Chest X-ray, AP view. Patient: 54 years old, sex F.
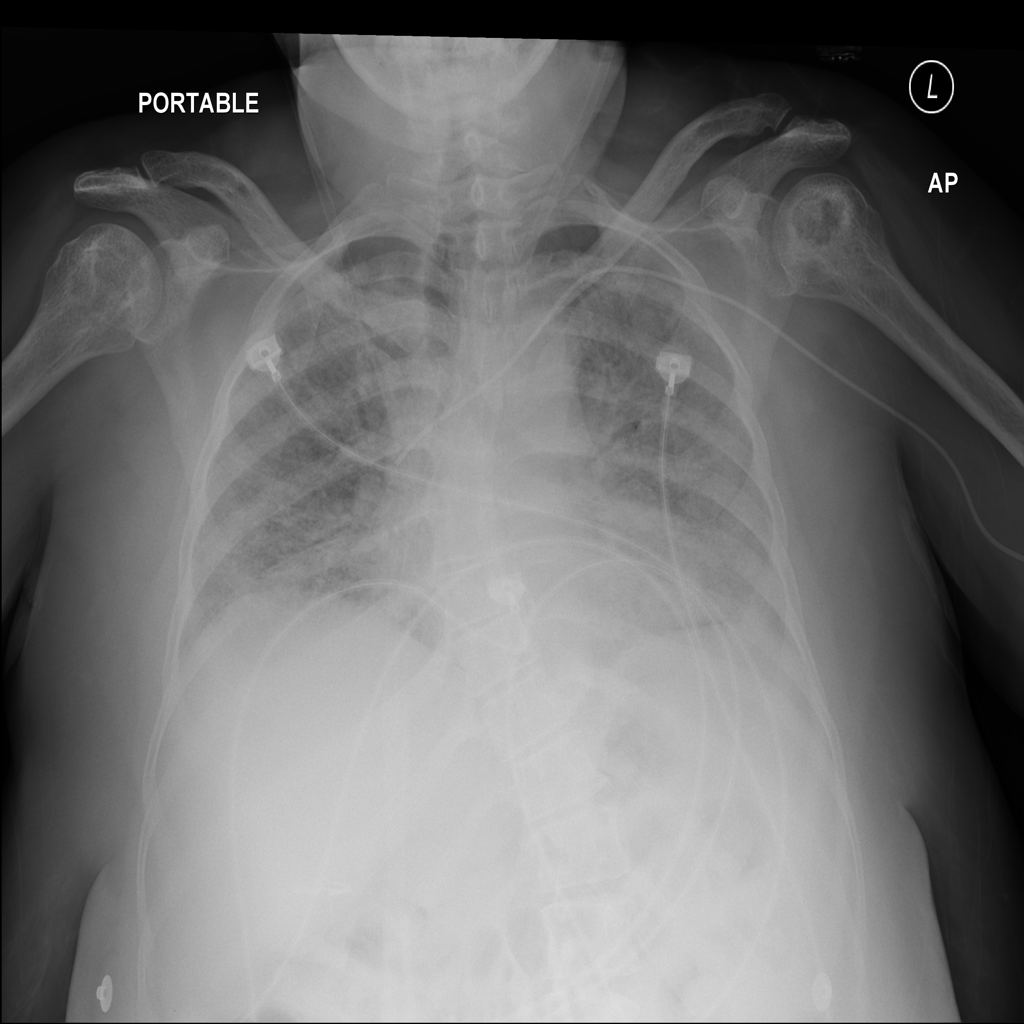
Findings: Infiltration